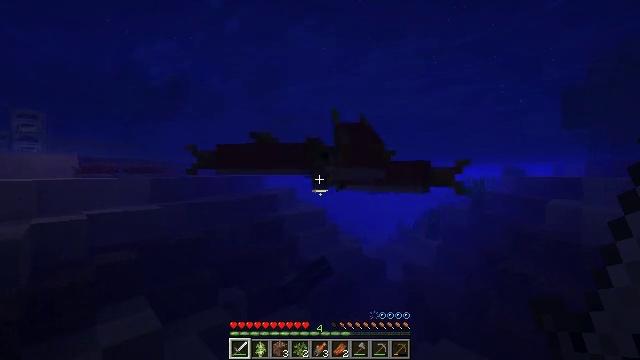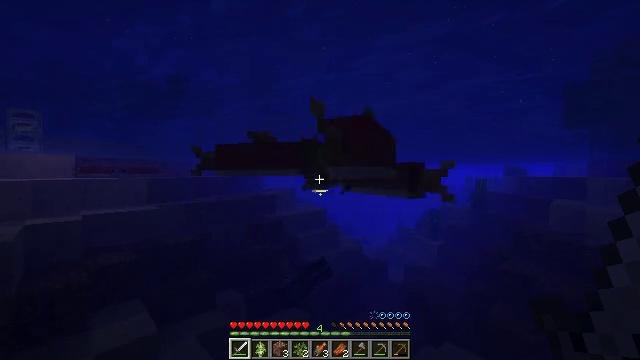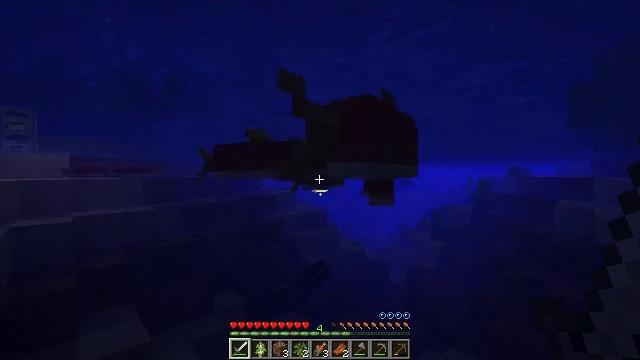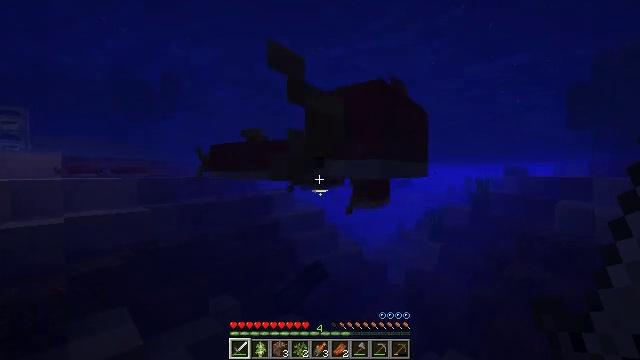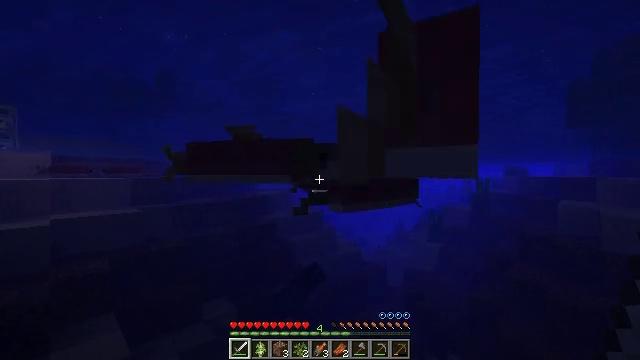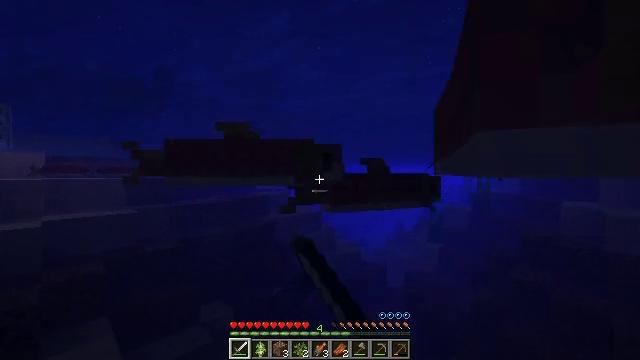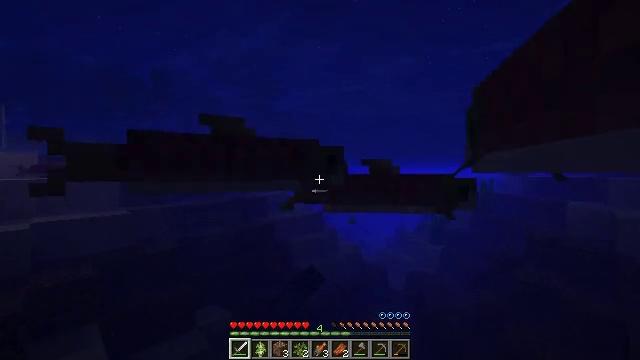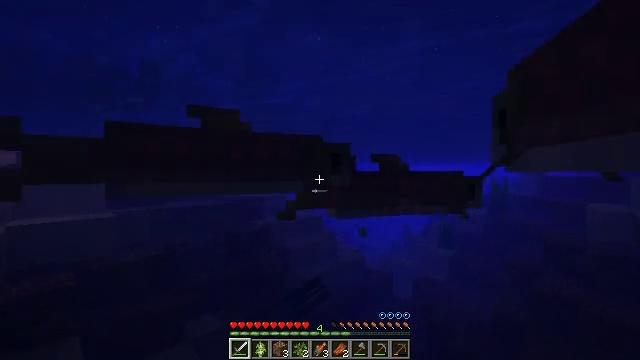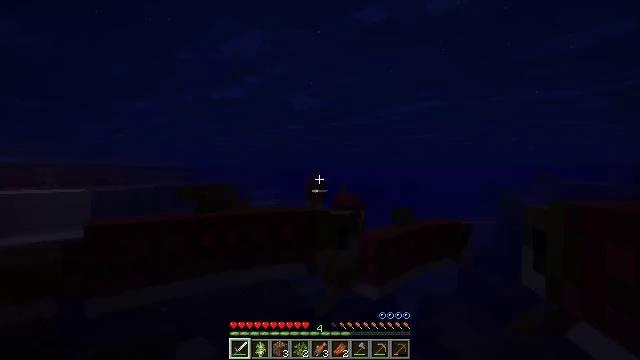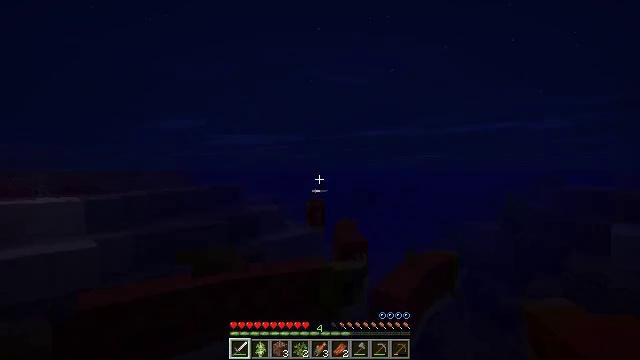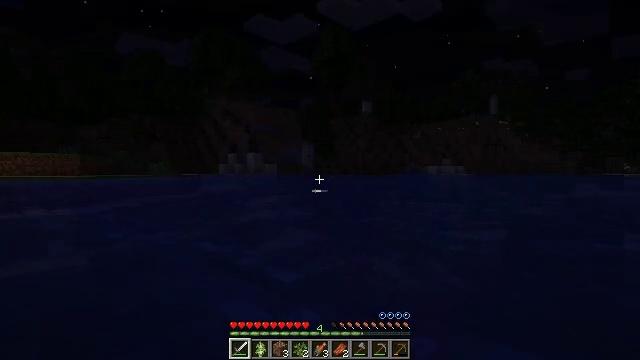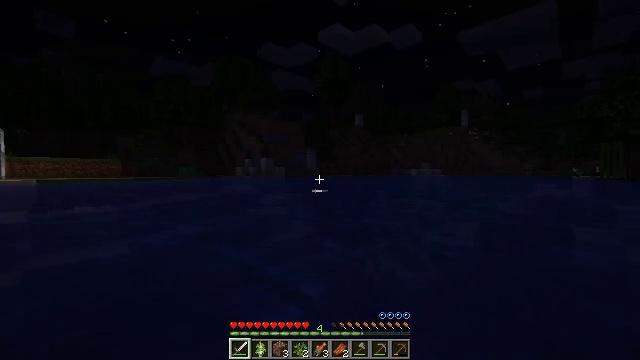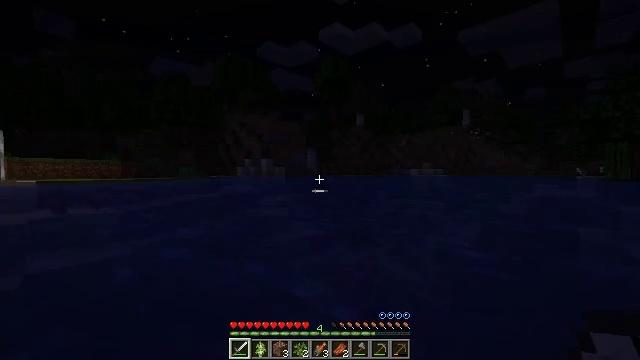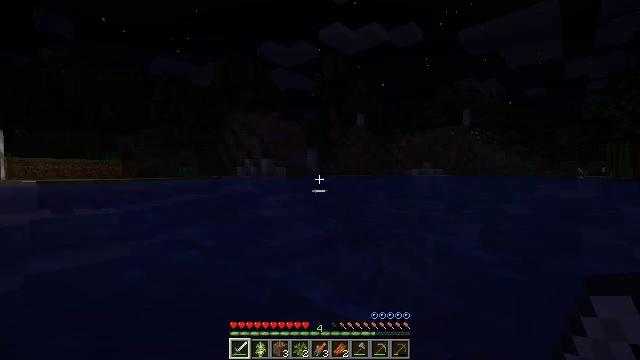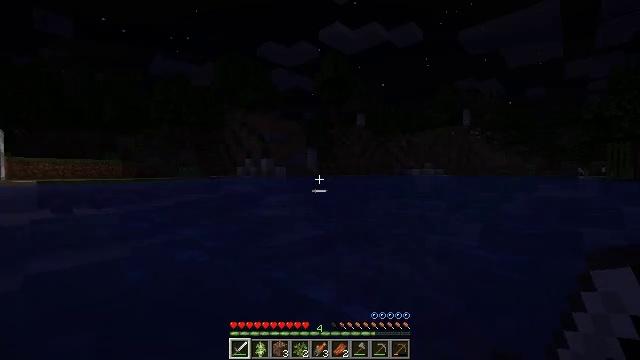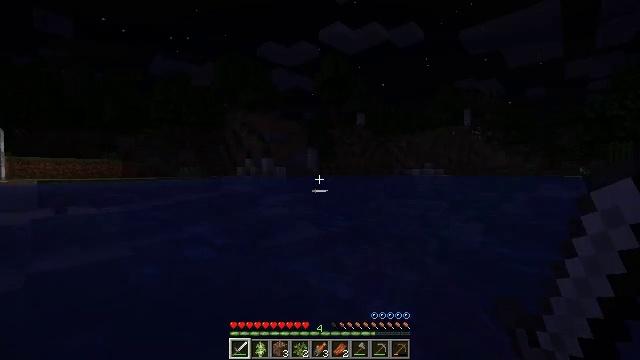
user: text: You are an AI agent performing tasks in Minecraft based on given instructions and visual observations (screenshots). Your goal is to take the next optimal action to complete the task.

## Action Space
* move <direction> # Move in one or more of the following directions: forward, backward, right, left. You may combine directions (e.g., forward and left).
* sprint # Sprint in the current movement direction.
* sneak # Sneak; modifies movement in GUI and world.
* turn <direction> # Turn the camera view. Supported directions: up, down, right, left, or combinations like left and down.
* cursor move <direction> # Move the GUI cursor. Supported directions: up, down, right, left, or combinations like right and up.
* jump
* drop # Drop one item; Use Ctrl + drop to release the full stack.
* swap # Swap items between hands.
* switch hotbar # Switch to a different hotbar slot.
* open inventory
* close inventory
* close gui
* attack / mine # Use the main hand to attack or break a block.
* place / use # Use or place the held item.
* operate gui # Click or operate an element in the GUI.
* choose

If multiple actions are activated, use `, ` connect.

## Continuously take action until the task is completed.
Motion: motion action
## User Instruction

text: Kill the salmon.
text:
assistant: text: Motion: move forward
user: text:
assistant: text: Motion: move forward
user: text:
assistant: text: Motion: move forward
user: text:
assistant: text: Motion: move forward, attack / mine
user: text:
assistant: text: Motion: move forward, attack / mine
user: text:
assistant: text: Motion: attack / mine
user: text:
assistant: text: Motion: attack / mine
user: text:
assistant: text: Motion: no_op
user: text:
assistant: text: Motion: no_op
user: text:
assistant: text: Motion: no_op
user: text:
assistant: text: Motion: no_op
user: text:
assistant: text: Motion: no_op
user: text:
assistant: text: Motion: no_op
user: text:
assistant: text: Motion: no_op
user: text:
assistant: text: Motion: no_op
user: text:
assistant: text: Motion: no_op
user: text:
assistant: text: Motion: no_op
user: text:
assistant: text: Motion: no_op
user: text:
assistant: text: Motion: turn right and down
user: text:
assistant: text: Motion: turn right and down
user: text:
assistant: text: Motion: turn right and down
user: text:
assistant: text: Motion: no_op
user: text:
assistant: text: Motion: turn up
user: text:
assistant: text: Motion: turn up
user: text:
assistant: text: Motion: turn up
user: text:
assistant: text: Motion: no_op
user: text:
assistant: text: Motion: no_op
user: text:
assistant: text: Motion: no_op
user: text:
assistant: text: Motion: no_op
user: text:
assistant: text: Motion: no_op